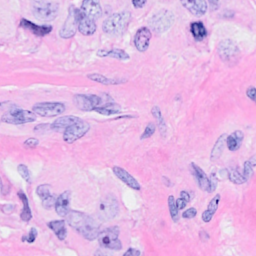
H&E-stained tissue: Breast